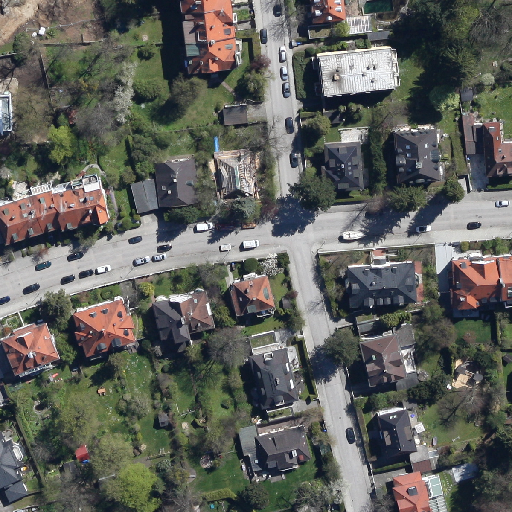
Referring expression: paved road